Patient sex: M
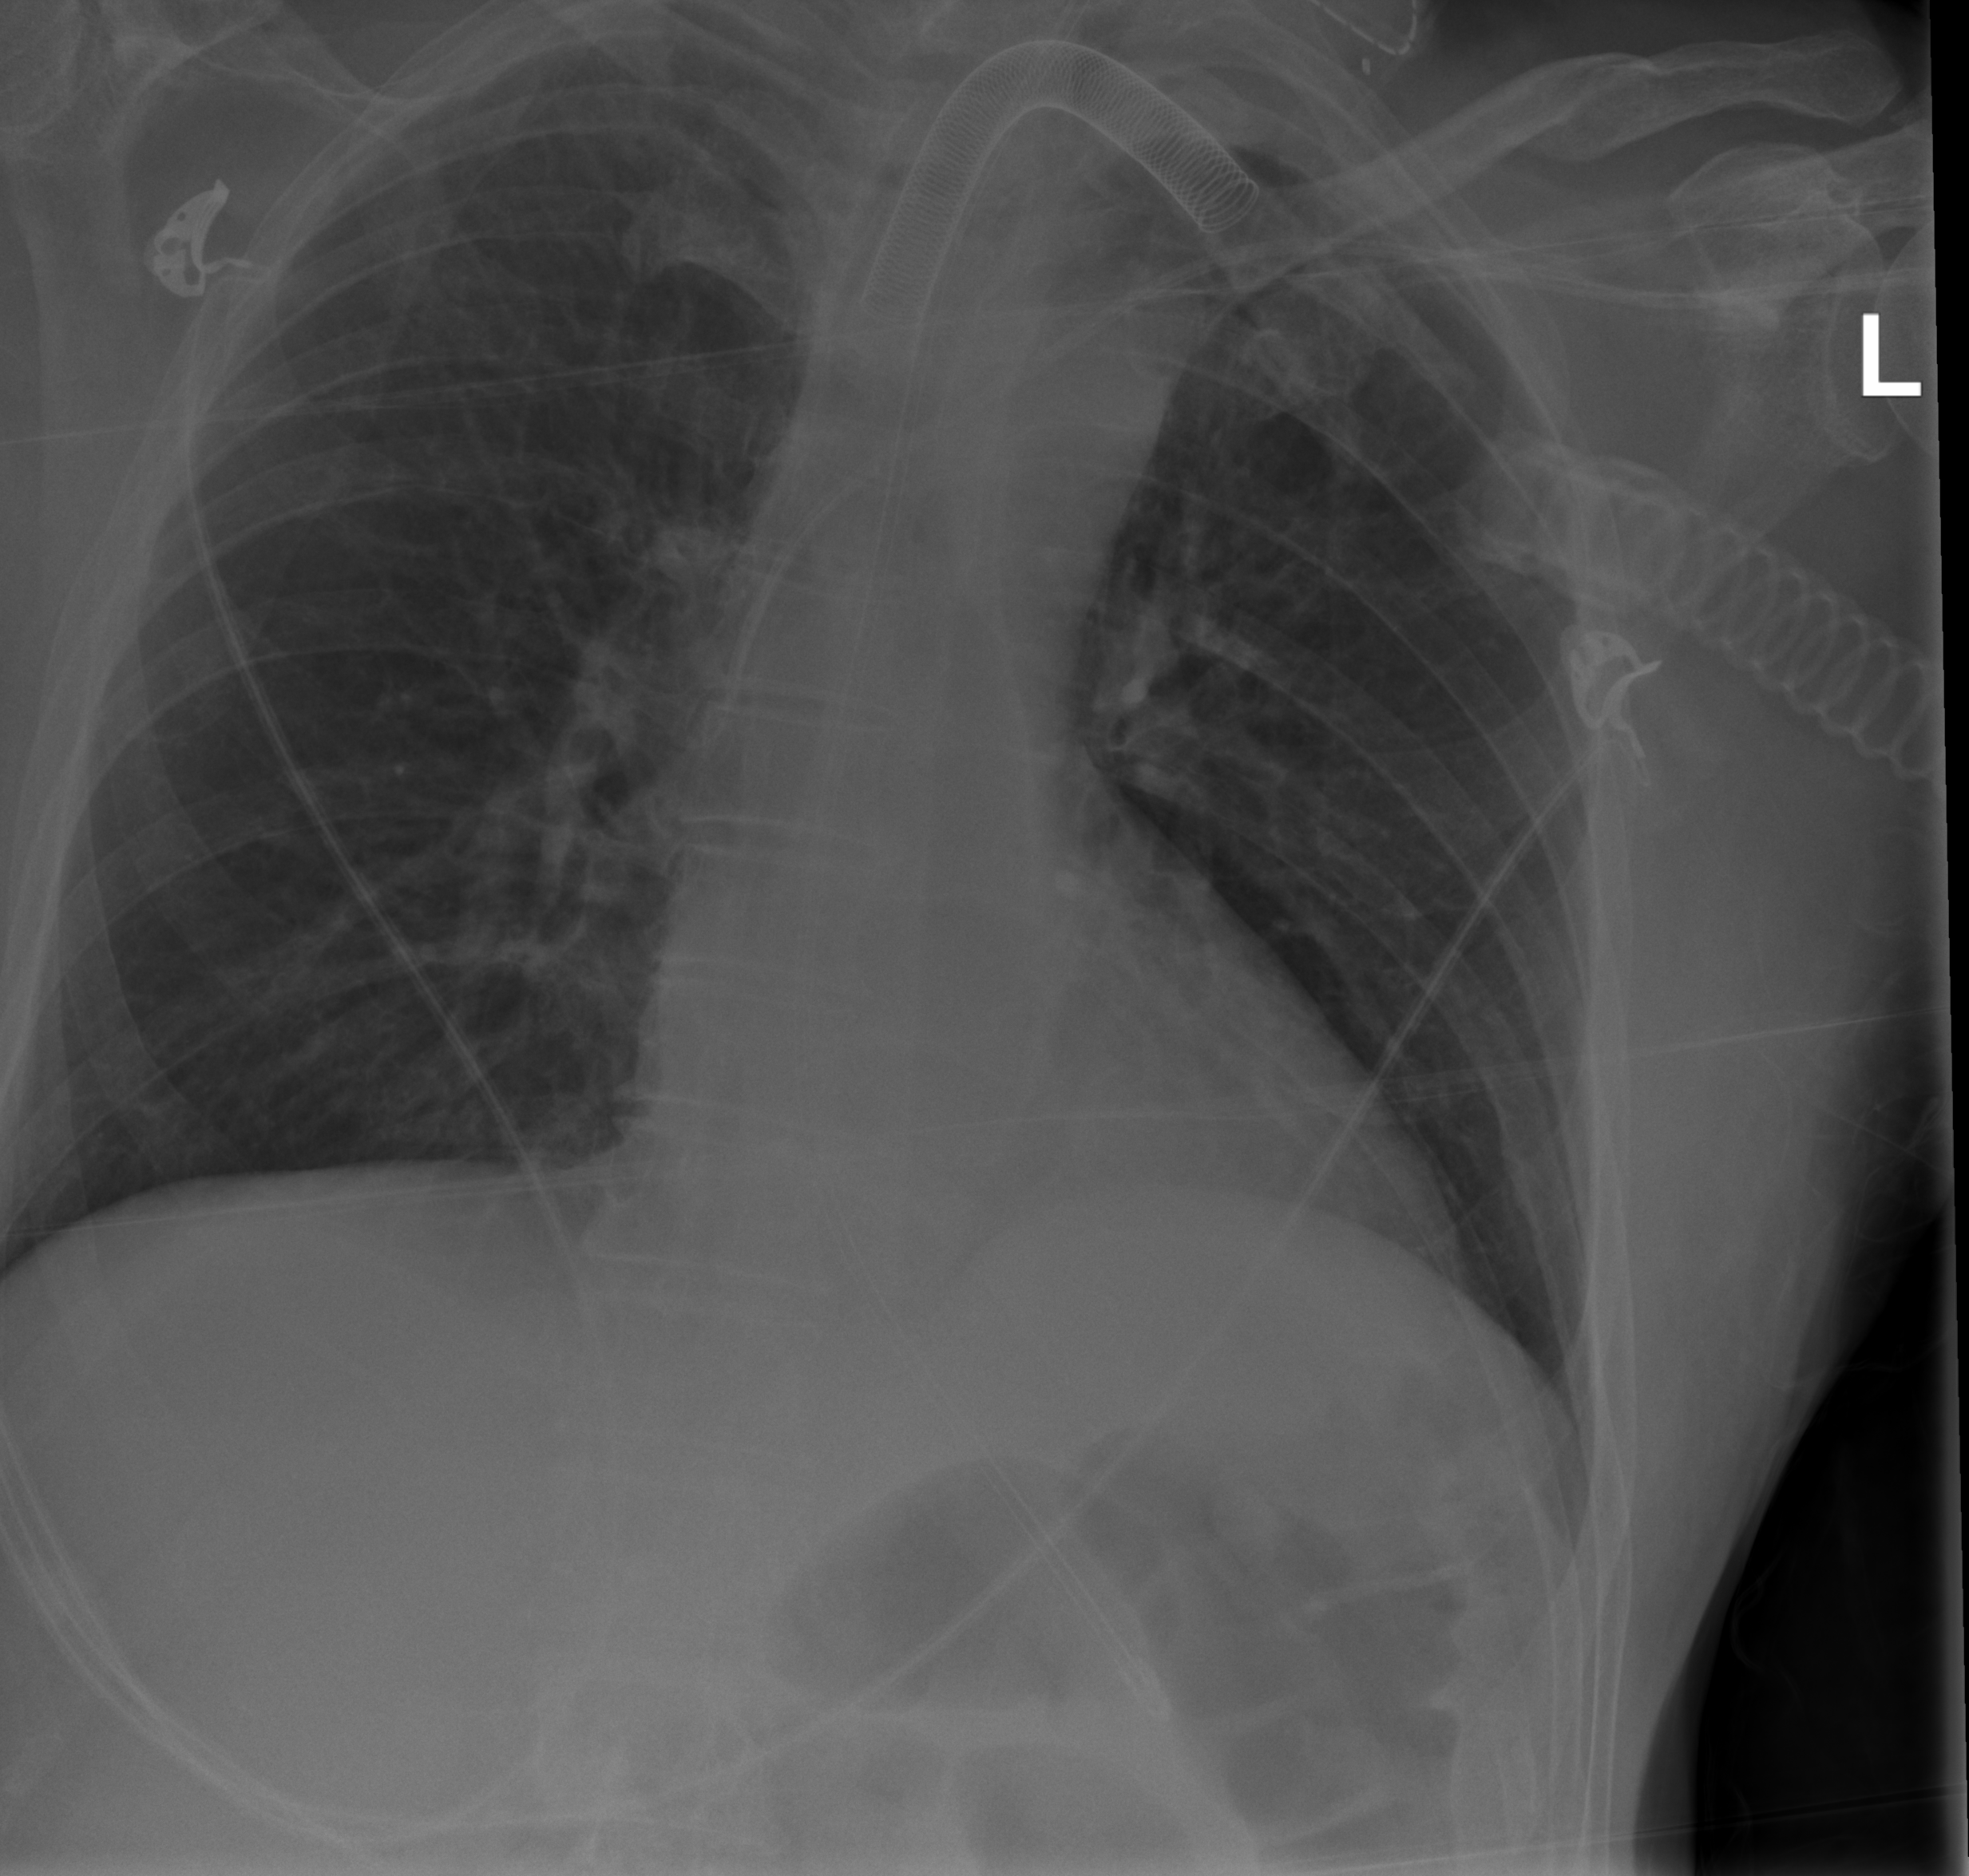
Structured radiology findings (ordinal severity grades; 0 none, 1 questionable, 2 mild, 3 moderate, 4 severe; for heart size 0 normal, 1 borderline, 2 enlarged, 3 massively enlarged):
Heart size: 0
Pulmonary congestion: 0
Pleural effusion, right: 0
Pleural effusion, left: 0
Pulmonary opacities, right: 0
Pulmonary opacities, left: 0
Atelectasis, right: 2
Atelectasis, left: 0